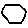
Label: hexagon